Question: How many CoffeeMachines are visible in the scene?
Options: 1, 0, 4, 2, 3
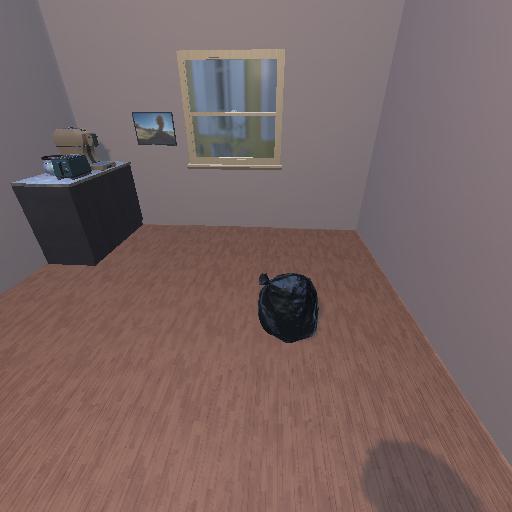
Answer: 1